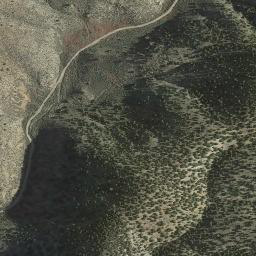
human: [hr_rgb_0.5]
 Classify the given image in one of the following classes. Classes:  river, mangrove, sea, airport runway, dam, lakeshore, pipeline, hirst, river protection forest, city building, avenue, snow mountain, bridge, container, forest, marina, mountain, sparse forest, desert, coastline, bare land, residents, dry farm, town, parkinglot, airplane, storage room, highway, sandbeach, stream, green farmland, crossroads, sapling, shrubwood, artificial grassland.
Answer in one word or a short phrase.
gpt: mountain